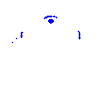
Particle: pion